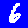
Digit: 6